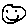
Label: smiley face